Interaction volume radius: 5 \u00c5
Interaction volume height: 40 \u00c5
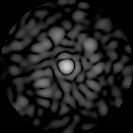
Disorder parameter: 0.8041